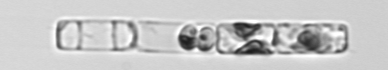
Label: Guinardia_delicatula_TAG_internal_parasite